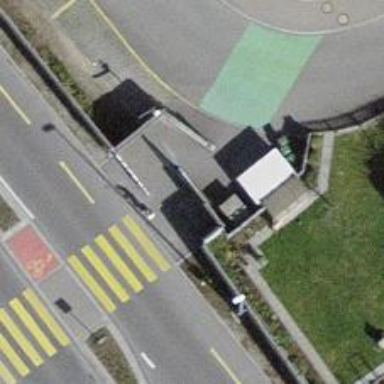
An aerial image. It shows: Cycle barrier.